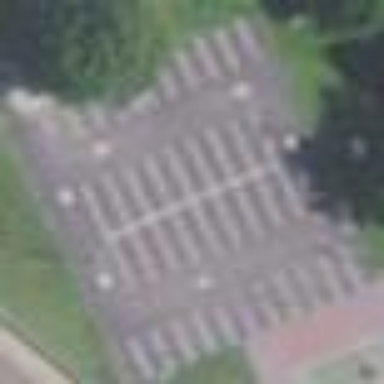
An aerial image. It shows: Parking area with surface.